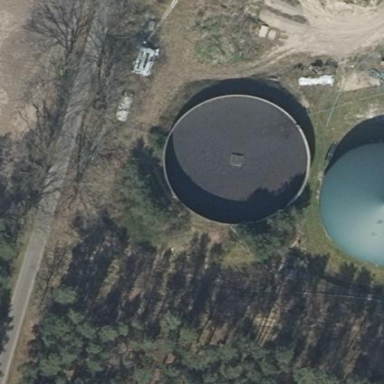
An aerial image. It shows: Storage tank with man-made structure.